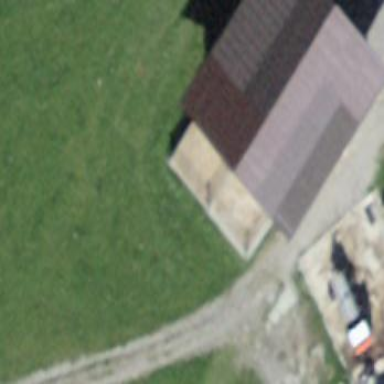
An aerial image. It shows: Farm auxiliary building.